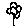
Label: flower